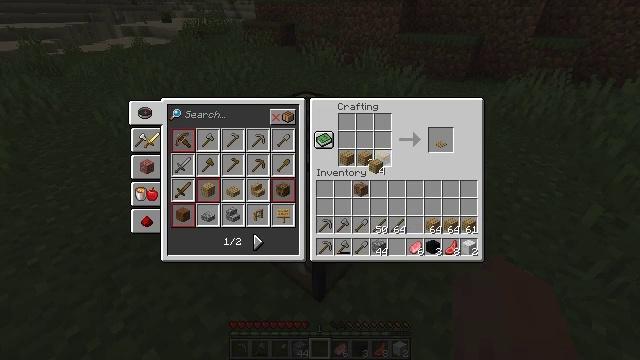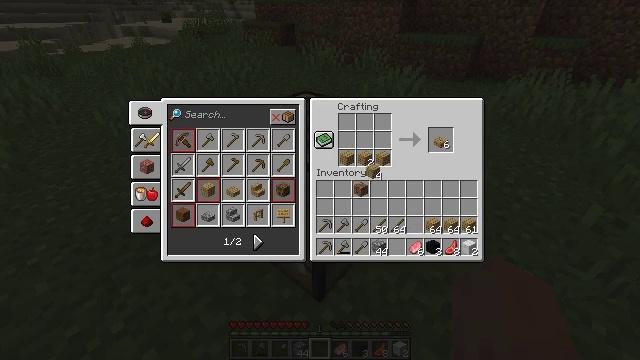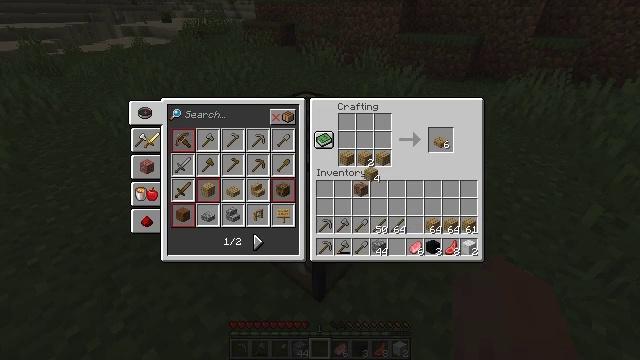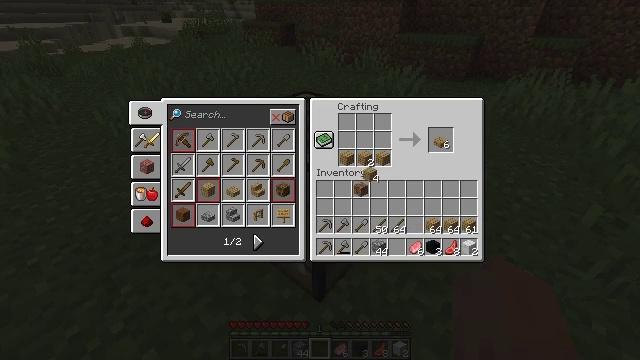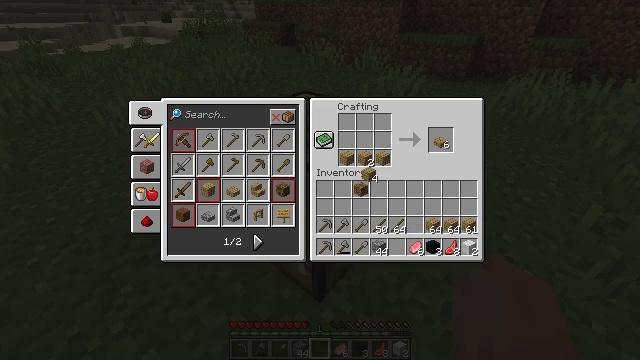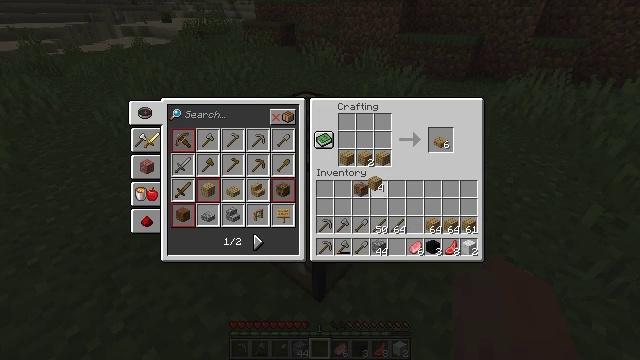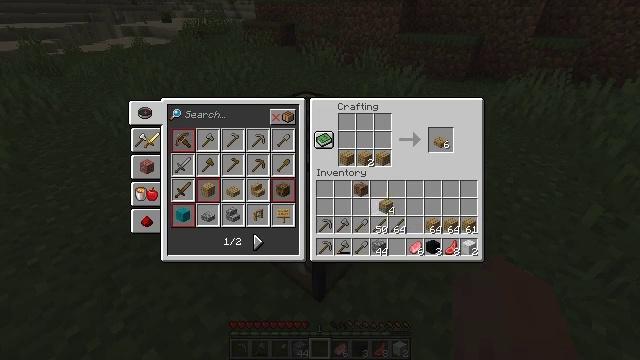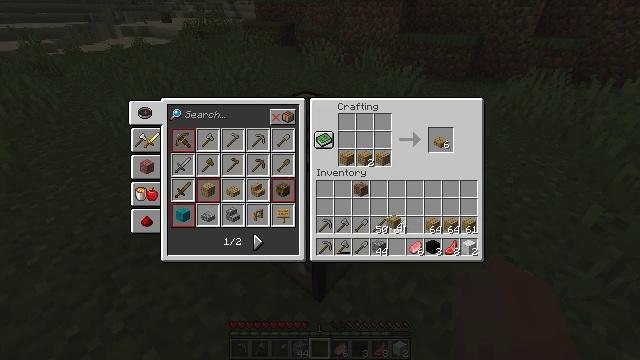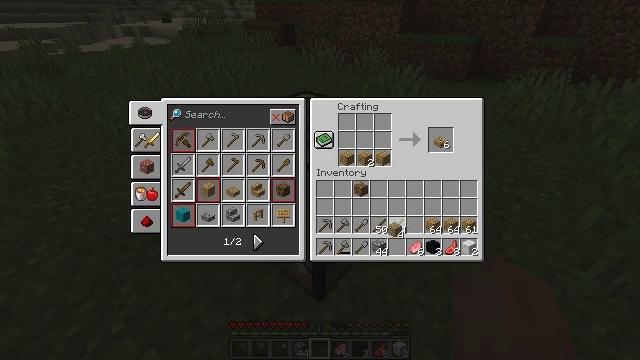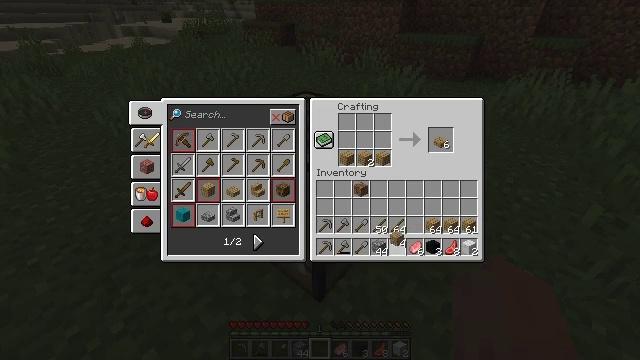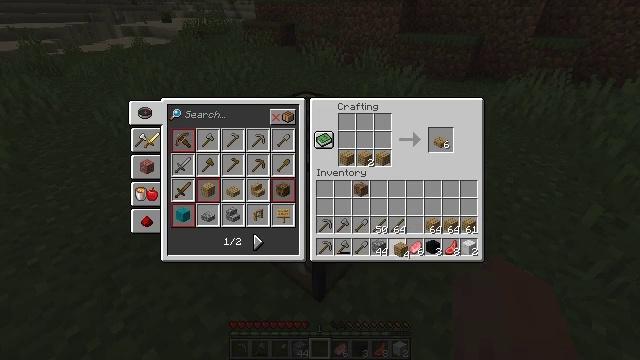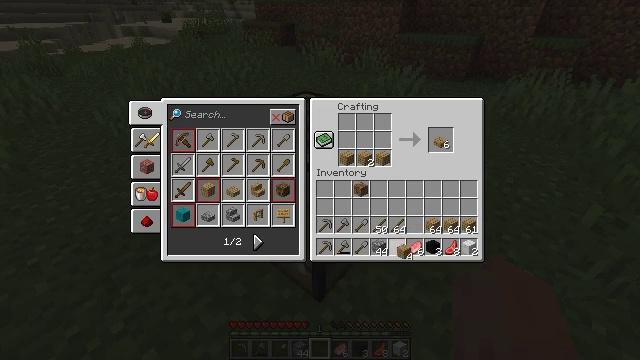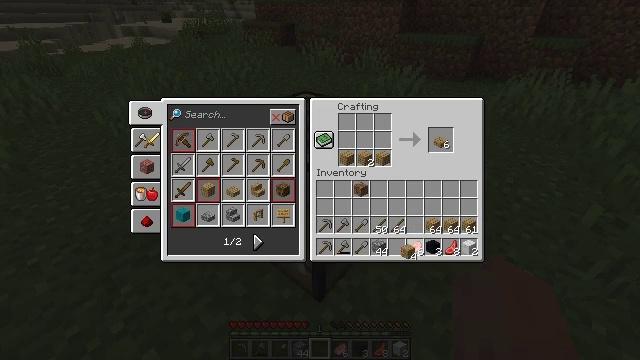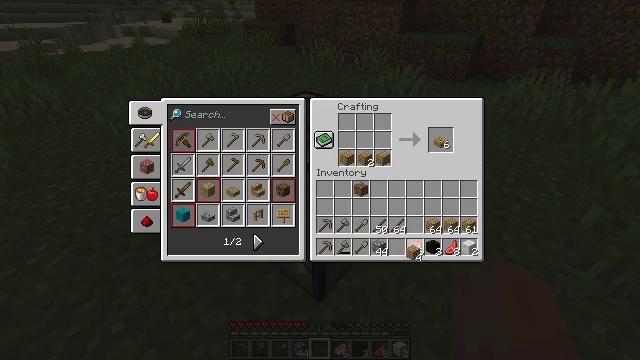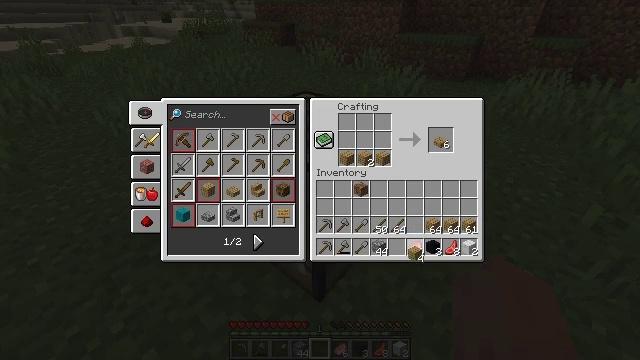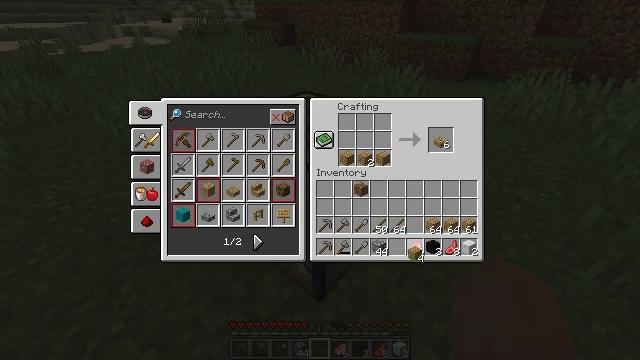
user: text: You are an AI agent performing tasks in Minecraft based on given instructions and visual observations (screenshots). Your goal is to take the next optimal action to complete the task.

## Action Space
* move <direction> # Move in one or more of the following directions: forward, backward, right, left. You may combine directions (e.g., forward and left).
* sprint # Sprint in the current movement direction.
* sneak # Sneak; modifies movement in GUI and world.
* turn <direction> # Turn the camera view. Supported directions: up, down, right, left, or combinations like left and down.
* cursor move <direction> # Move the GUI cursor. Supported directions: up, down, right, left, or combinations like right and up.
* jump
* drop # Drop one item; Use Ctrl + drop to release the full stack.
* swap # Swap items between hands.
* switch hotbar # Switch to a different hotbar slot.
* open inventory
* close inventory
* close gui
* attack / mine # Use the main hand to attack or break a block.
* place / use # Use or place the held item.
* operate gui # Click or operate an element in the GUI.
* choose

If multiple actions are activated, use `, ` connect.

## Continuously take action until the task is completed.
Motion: motion action
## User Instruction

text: Create a black bed using wooden planks and black wool.
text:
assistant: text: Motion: no_op
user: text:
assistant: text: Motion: no_op
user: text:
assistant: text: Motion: no_op
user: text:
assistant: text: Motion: no_op
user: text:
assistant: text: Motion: cursor move down
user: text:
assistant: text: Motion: cursor move right and down
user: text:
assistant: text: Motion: cursor move right and down
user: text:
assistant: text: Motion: cursor move down
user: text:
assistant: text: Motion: cursor move down
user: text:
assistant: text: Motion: cursor move down
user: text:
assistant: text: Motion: no_op
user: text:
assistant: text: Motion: no_op
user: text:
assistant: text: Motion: no_op
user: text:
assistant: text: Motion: no_op
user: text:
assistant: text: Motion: no_op
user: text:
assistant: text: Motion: no_op
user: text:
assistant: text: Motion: cursor move up
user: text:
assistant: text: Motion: cursor move up
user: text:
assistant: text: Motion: no_op
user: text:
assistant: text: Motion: no_op
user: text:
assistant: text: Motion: no_op
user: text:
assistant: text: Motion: no_op
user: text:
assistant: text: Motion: no_op
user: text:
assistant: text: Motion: no_op
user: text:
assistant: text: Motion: operate gui
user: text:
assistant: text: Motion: operate gui
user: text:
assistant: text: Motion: no_op
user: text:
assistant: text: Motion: no_op
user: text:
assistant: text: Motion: cursor move left and up
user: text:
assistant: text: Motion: cursor move left and up